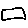
Label: square